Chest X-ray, PA view. Patient: 49 years old, sex M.
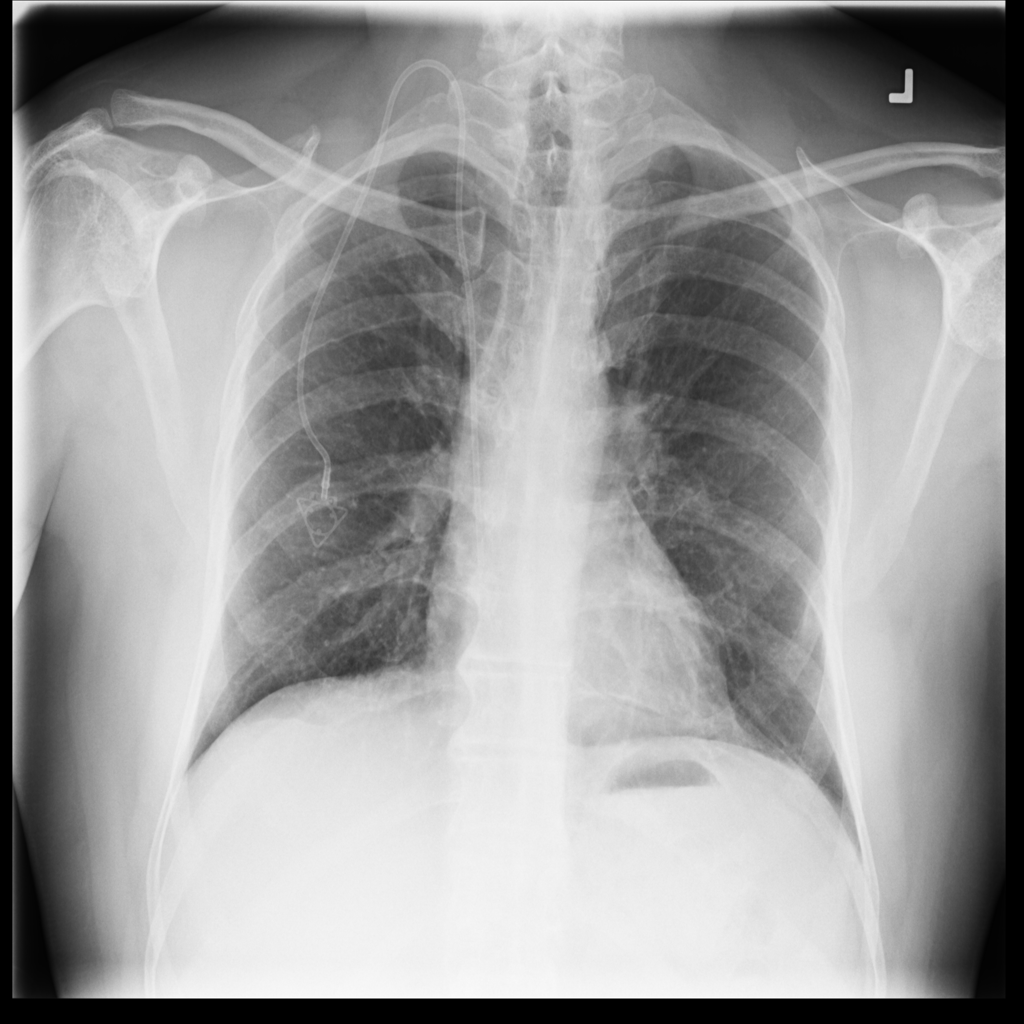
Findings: No Finding